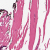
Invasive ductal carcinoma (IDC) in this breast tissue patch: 0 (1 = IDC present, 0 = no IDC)